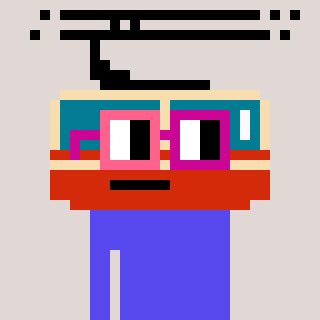
a pixel art character with square pink and red glasses, a tram wagon-shaped head and a computerblue-colored body on a warm background